Field crop: maize
Growth stage: 2
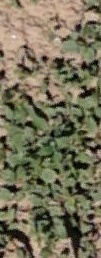
Species: convolvulus